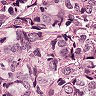
Metastatic tissue present: yes